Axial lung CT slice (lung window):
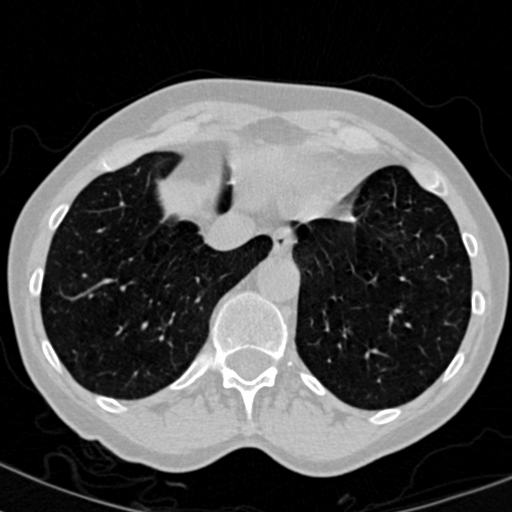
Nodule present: no